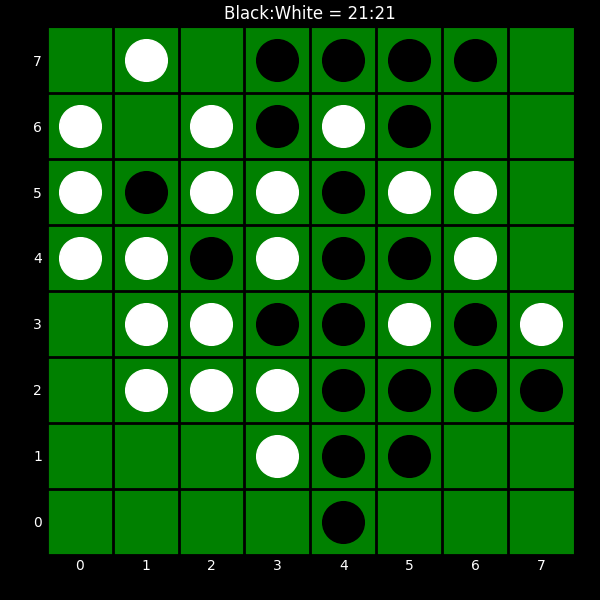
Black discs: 21
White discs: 21